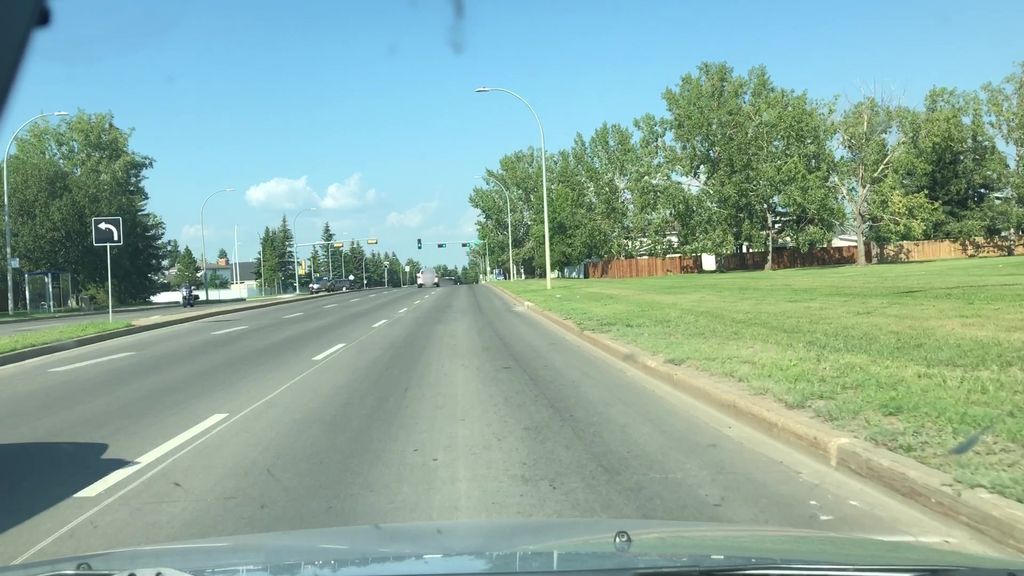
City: edmonton